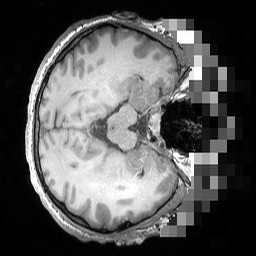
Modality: T1w
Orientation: axial
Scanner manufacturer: siemens
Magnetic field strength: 3 T
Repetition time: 1.5 s
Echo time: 0.00291 s